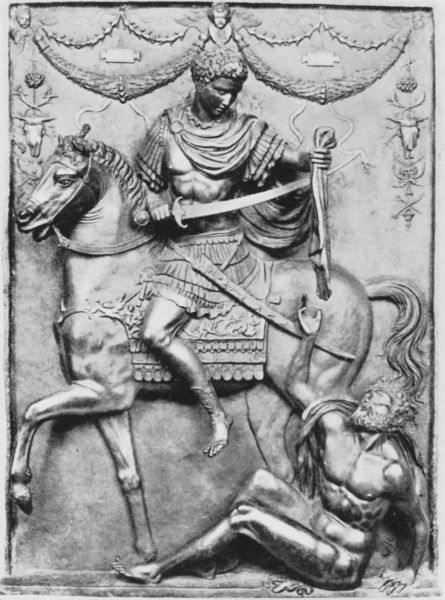
Titel: Martin mit dem Bettler
Künstler: Andrea Briosco Riccio
Institution: Venedig, Ca’ d’Oro
Schlagwörter: mann, nackt, menschen, sitzen, frau, männer, ornament, arm, silber, stein, mantel, girlande, pferd, reiter, engel, mähne, reiten, sattel, schweif, zaumzeug, relief, zwei, muskeln, dekor, metall, bronze, scheide, penis, barfuß, schwert, soldat, ritter, rüstung, rom, girlanden, wappen, schneiden, hilfe, pfer, dolch, krieger, bettler, heiliger, guss, betteln, blei, martin, st. martin, teilen, main, zerschneiden, reiter pferd kampf tod martin, rotesken, määhne